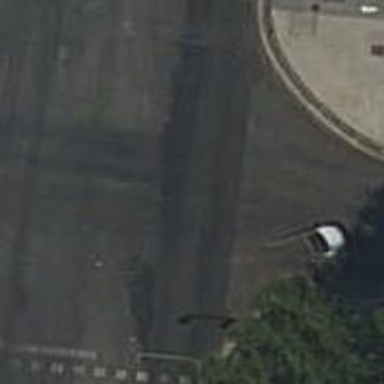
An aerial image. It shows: Asphalt road classified as tertiary.